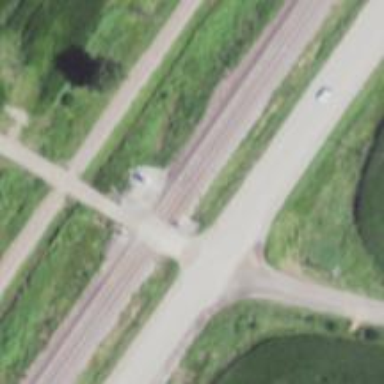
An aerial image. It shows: Level crossing with both lights and saltire in place.